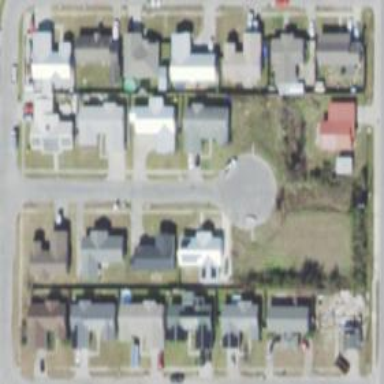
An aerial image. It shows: This residential area consists of single-family homes.